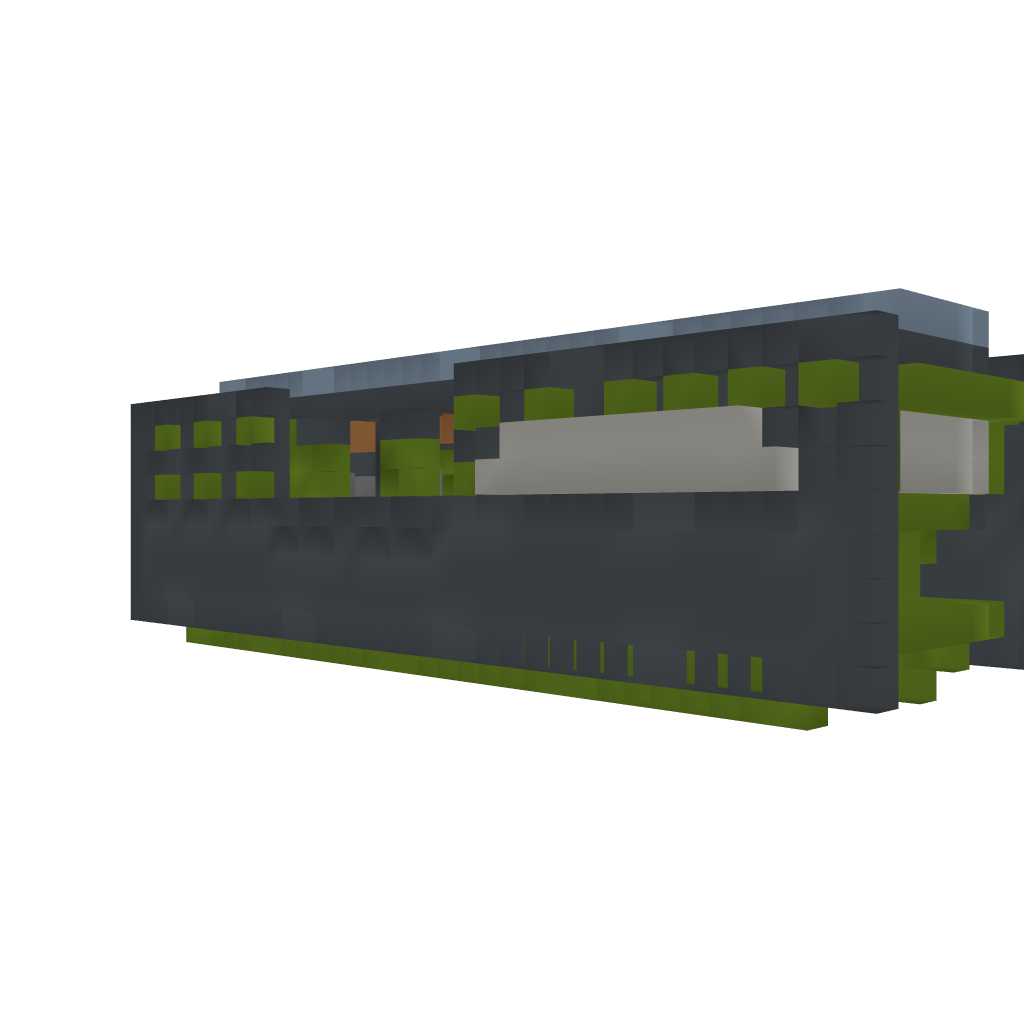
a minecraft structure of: HMS Ogre